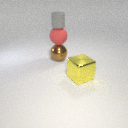
large brown metal sphere below small gray rubber cylinder